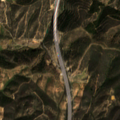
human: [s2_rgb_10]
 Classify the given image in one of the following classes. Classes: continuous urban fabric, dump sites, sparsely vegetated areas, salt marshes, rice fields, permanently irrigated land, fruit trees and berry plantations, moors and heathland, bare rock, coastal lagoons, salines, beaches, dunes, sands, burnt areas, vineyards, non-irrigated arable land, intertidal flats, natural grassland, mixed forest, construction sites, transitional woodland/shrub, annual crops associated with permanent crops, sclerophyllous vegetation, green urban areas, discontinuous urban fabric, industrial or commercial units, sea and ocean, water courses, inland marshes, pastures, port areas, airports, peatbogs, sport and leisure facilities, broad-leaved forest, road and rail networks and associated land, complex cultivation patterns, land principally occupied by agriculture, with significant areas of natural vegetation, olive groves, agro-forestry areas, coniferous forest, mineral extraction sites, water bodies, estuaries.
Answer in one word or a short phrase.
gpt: non-irrigated arable land, land principally occupied by agriculture, with significant areas of natural vegetation, broad-leaved forest, sclerophyllous vegetation, transitional woodland/shrub